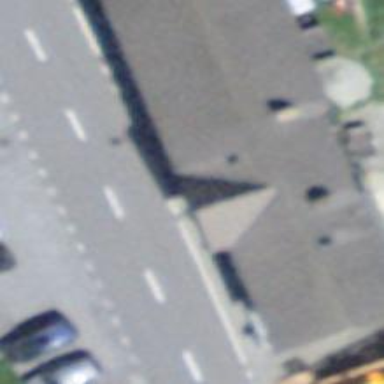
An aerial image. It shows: Restaurant.